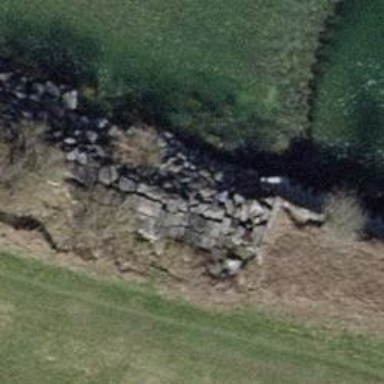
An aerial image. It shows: Hedge barrier.